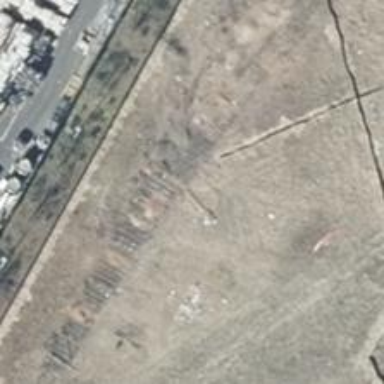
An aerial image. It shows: Abandoned railway yard is depicted.